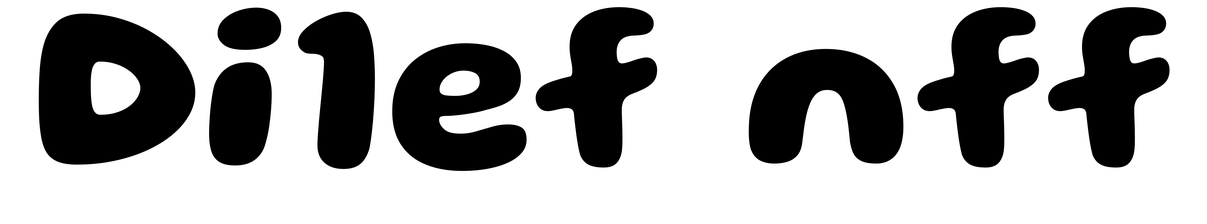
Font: Gluten_Bold